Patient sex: F
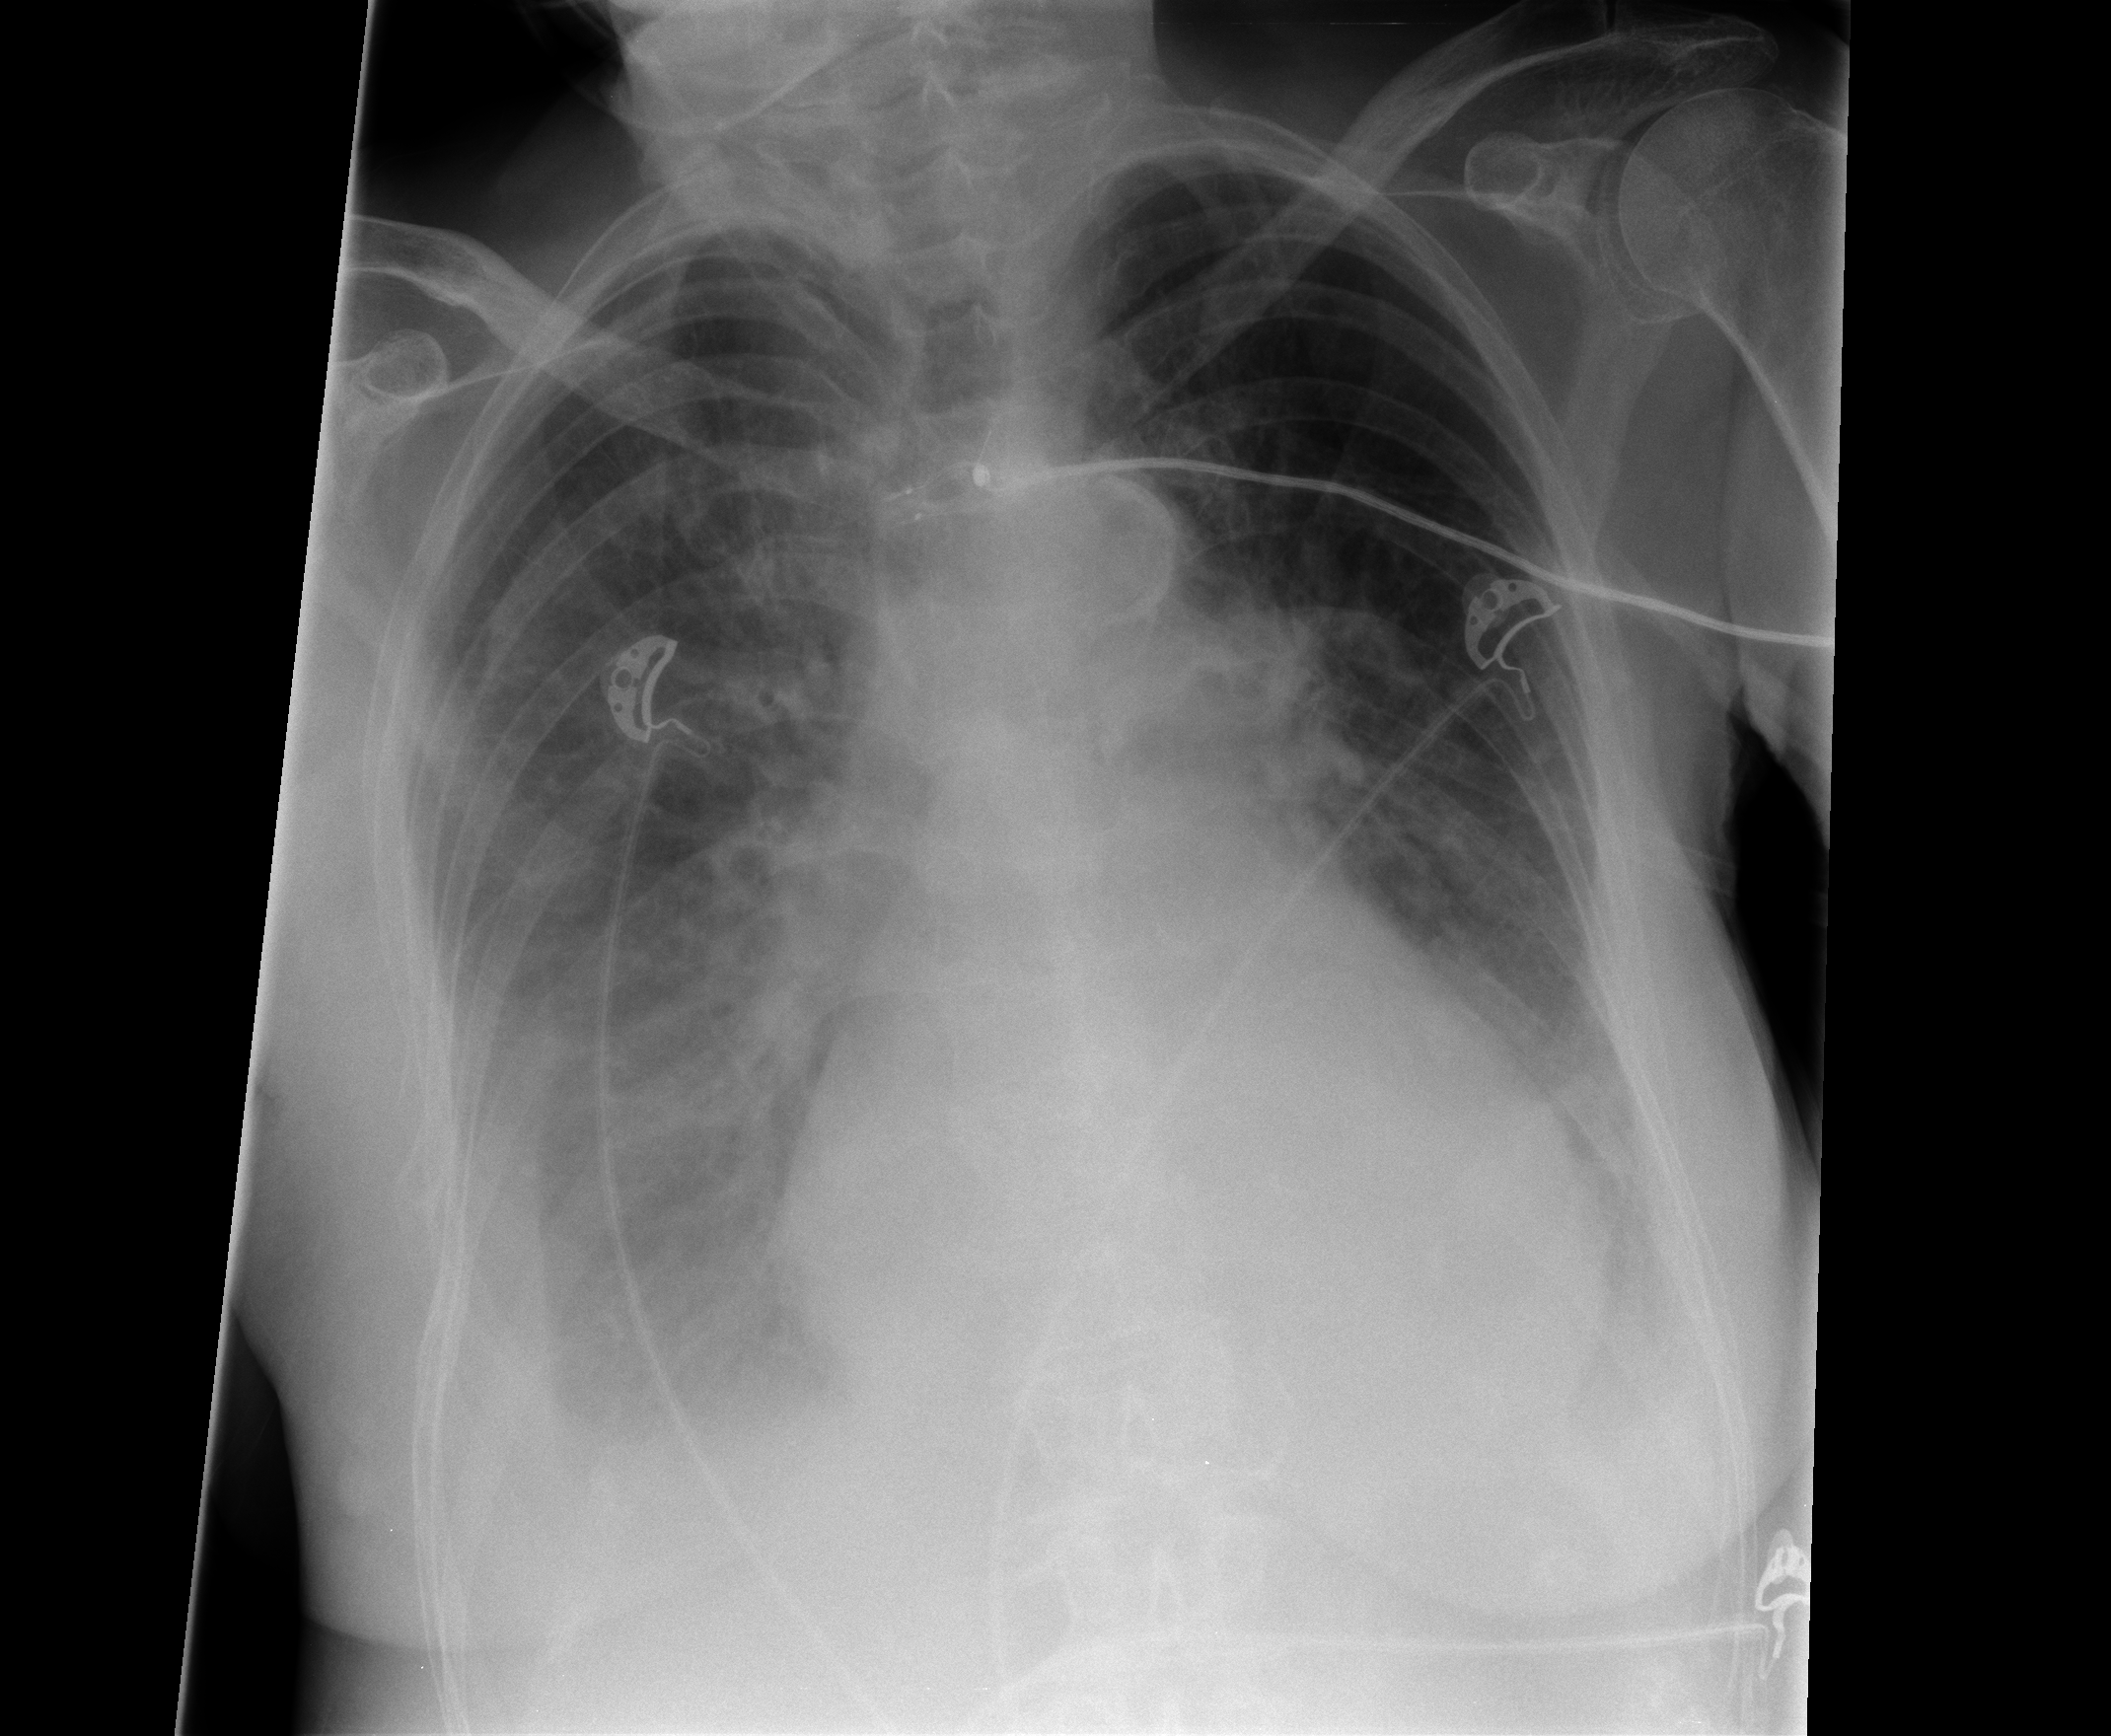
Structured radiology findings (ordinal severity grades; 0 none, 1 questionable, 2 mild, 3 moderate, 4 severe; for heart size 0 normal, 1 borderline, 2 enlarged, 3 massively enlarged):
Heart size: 2
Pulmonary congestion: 3
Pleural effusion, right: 3
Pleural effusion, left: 2
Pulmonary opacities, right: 2
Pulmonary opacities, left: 2
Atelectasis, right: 2
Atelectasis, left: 2